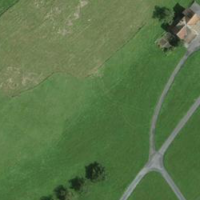
EUNIS habitat code: 24
Species observed at this site:
Phaneroptera falcata